Question: I have a game represented like this :

I would like to calculate the coordinates of the point x4,y4.
What I know is :
y4 = y3, x4 is on the line x1,y1,x2,y2 and the line is 45deg (degree)
I tried x4 = y4 - y1 + x1 but it doesn't work very well..
Any ideas ?
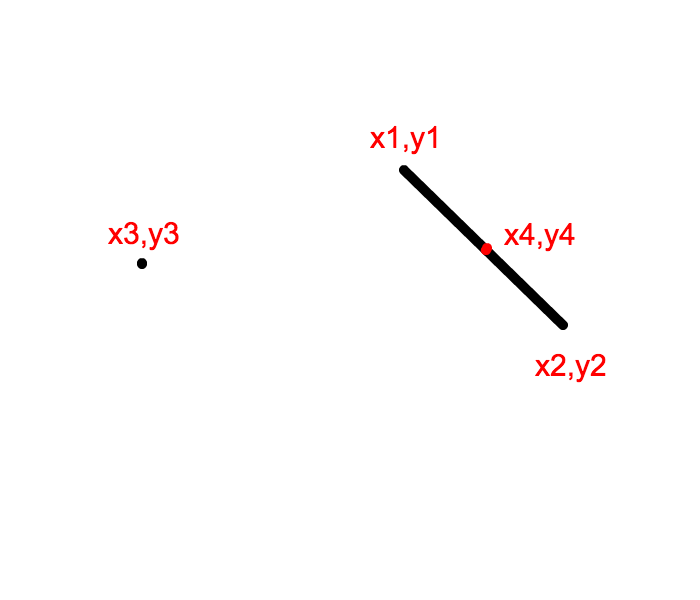
Answer: '''
m= (y2-y1)/(x2-x1) = (y4-y1)/(x4-x1)=1 as slope is 45 degree.
so x4=x1+y4-y1;
substitute y4=y3;
then X4 = x1+y3-y1;
'''